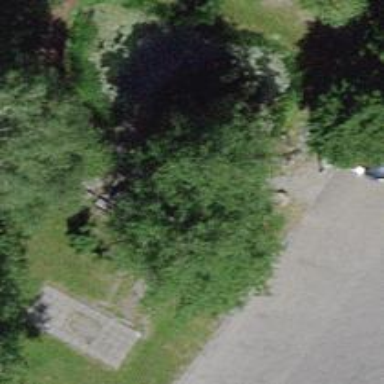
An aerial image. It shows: Brown bench.